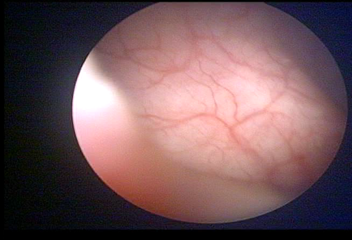
Modality: WLC
Class: Normal mucosa
Bladder cancer association: No